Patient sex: M
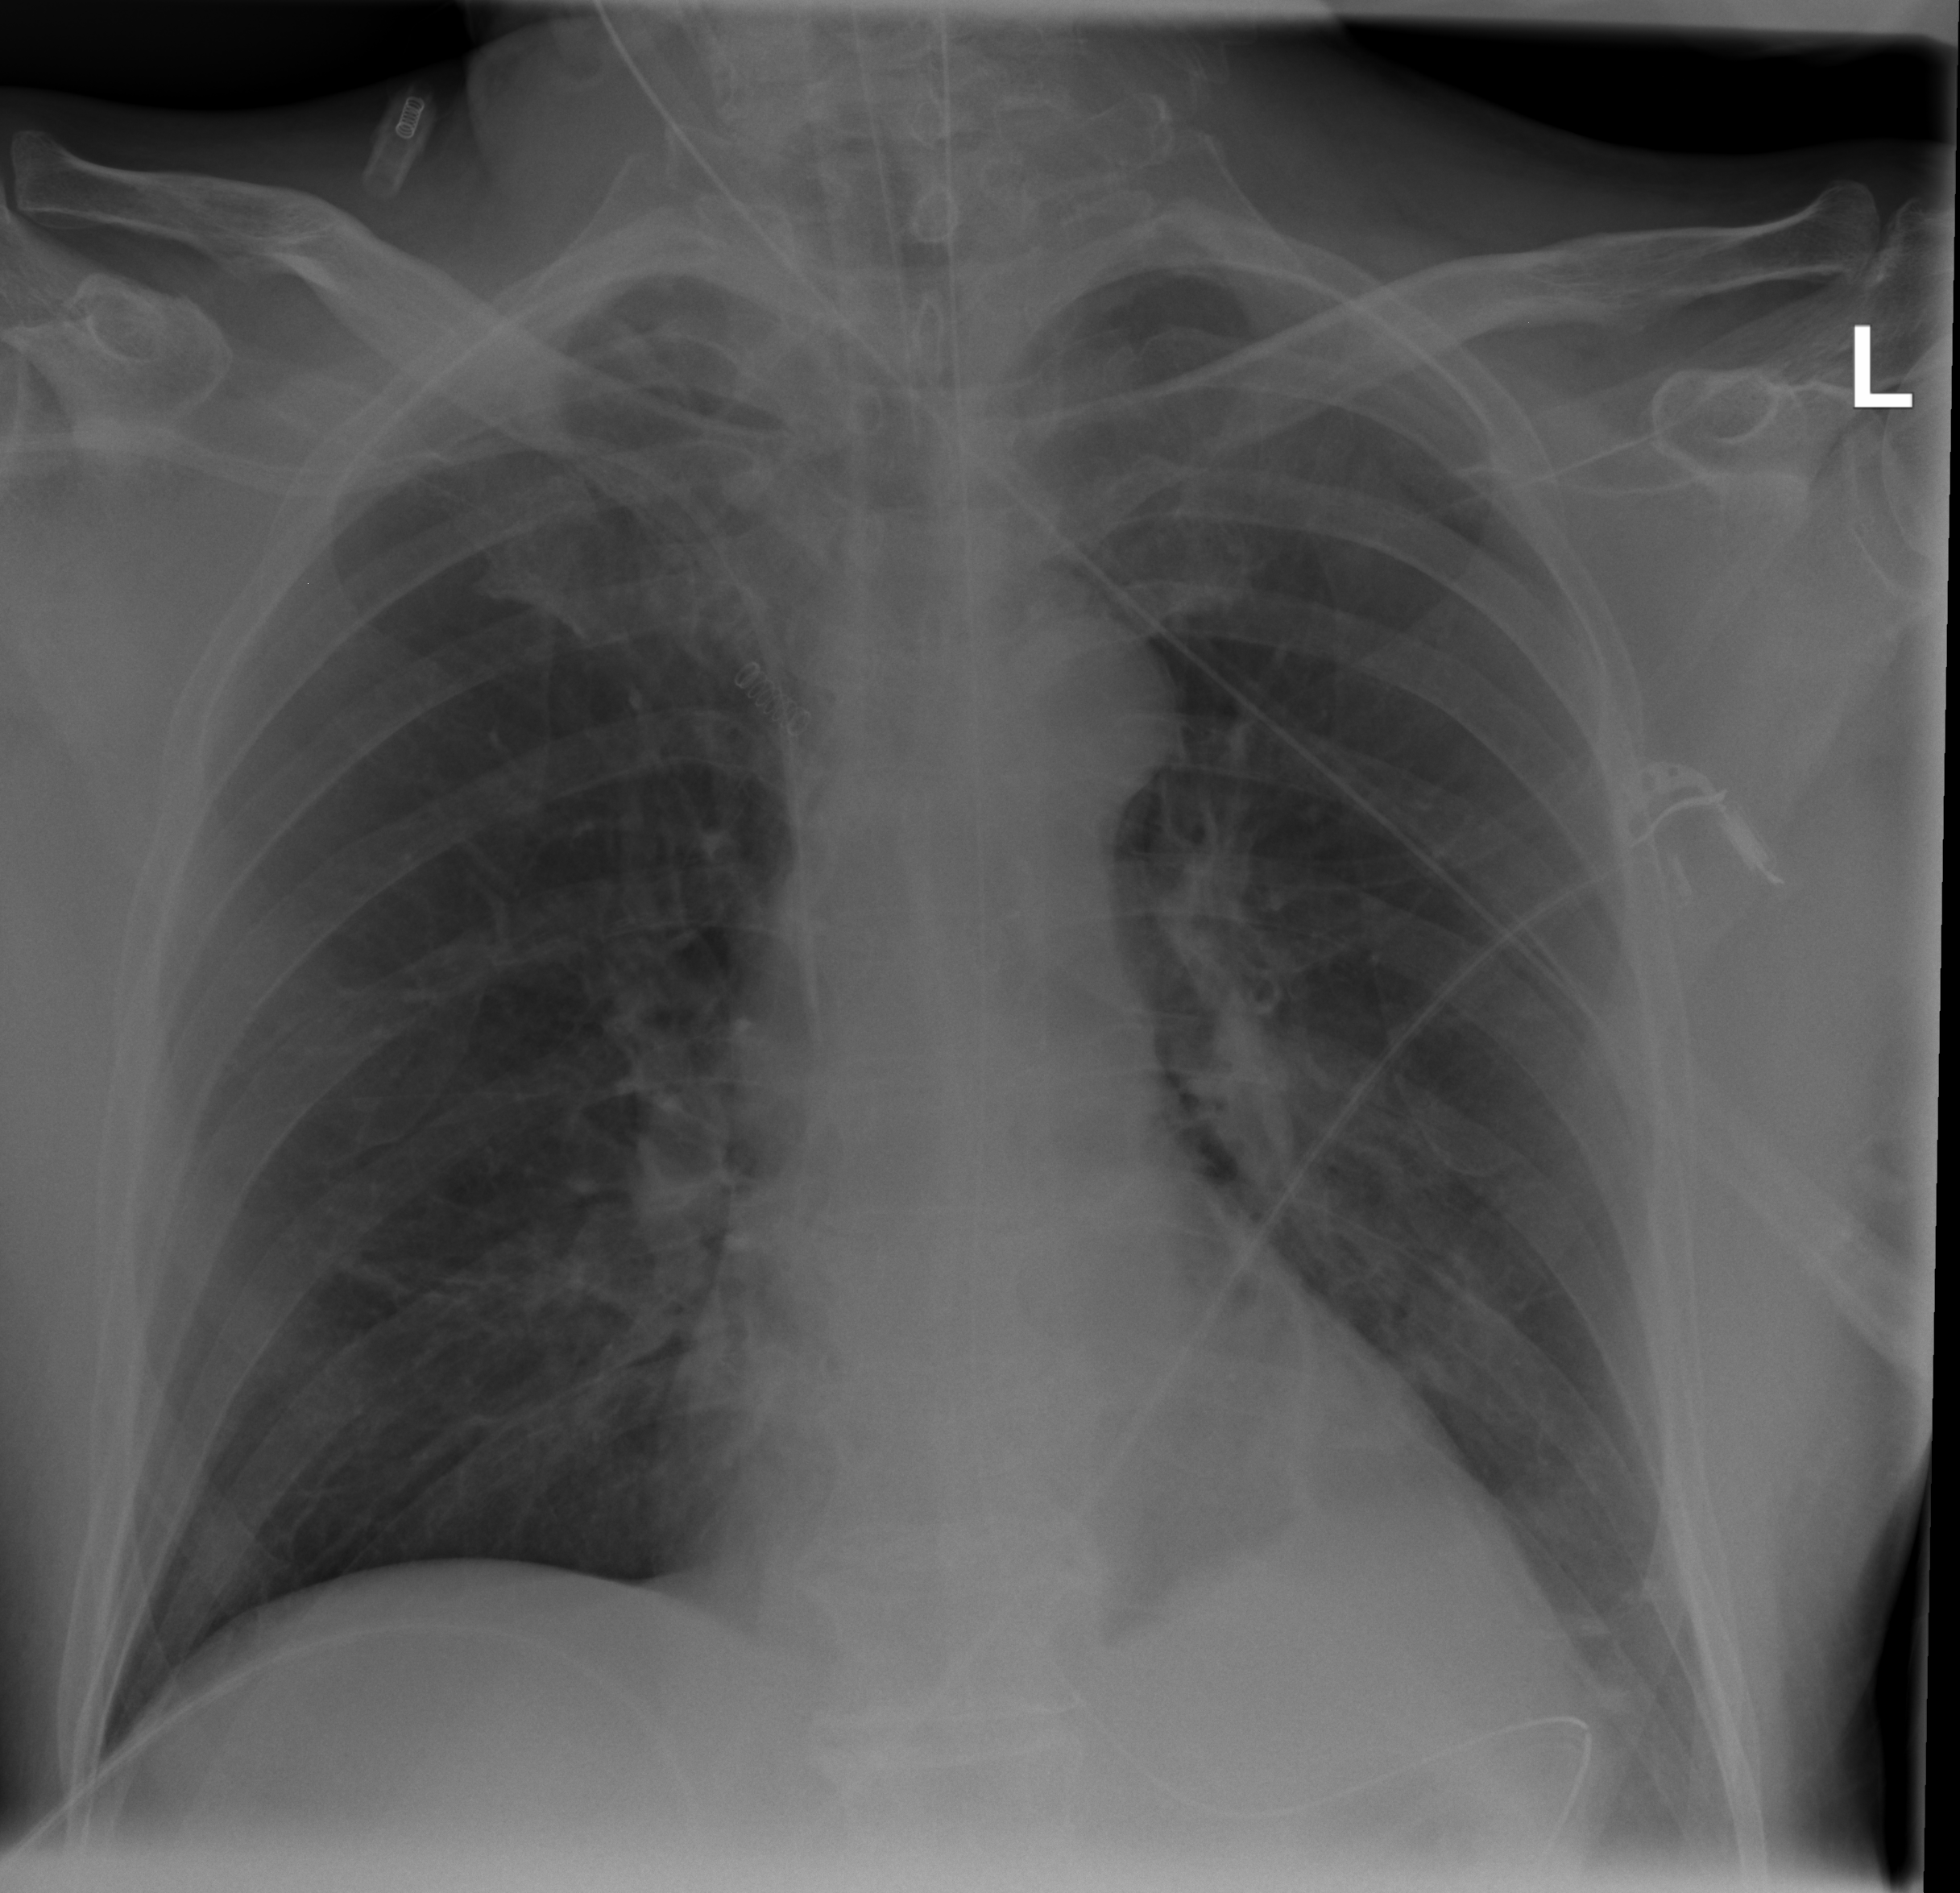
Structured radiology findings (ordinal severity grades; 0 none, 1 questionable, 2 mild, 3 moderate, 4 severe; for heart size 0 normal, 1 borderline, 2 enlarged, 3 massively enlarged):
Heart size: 0
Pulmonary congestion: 0
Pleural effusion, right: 0
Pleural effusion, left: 1
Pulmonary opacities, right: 0
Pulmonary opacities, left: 0
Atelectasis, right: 0
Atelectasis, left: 2